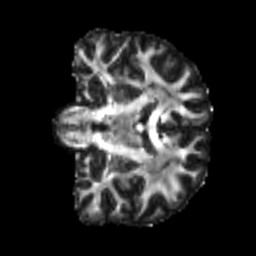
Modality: FA
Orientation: coronal
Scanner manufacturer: siemens
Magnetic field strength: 3 T
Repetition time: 4 s
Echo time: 0.0594 s